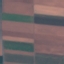
Label: AnnualCrop